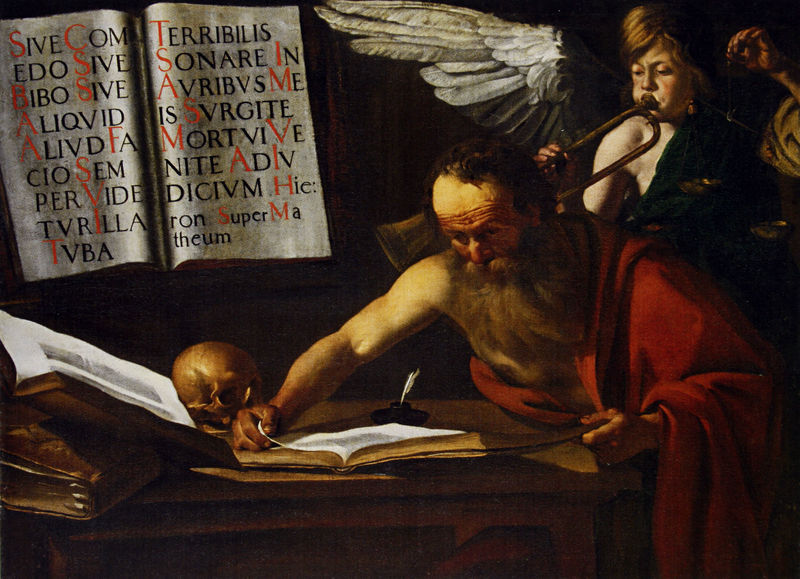
Titel: Der Hl. Hieronymus mit dem Posaunenengel
Künstler: Ulrich Loth
Standort: München
Institution: Kapuzinerkloster St. Anton
Schlagwörter: dunkel, feder, flügel, gemälde, hand, himmel, kopf, mann, schatten, umhang, weiß, ocker, braun, brust, haar, hell, holz, licht, orange, schwarz, tisch, rot, tuch, beige, malerei, alt, bart, schnurrbart, arm, barock, bibel, falten, federn, gefieder, schädel, tod, tot, vollbart, hände, öl, einsamkeit, einsam, gewand, gold, mantel, stoff, engel, putte, schrift, wangen, bücher, schreibtisch, stille, spielen, muskeln, dichter, lesen, deutsch, junge, brustwarze, vanitas, memento mori, vergänglichkeit, offen, greis, philosoph, buch, seite, text, buchstaben, schriftsteller, tischplatte, tinte, halbglatze, buchseite, pergament, seiten, skelett, totenkopf, zugeschlagen, brief, schreiben, muskel, toga, dramatik, heiliger, leser, gelehrter, tintenfass, studium, symbolik, posaune, totenschädel, petrus, blasen, symbole, schreibfeder, blättern, pusten, botschaft, eingebung, federkiel, latein, posaunenengel, trompete, gleißend, eremit, hieronymus, apostel, einmerken, evangelist, evangelium, matthäus, alphabet, caravaggio, hironimus, markieren, blasinstrument, tintenfässchen, totoenkopf, philosopf, totenkpf, mattheus, a, d, venagelist, einsamkeitz